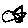
Label: fish